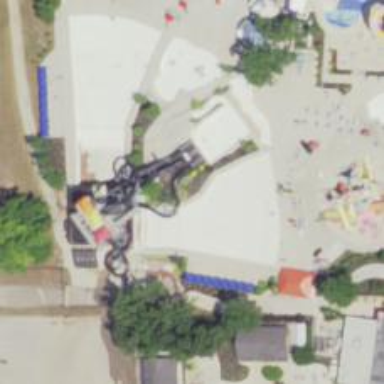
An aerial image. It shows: Water slide attraction.